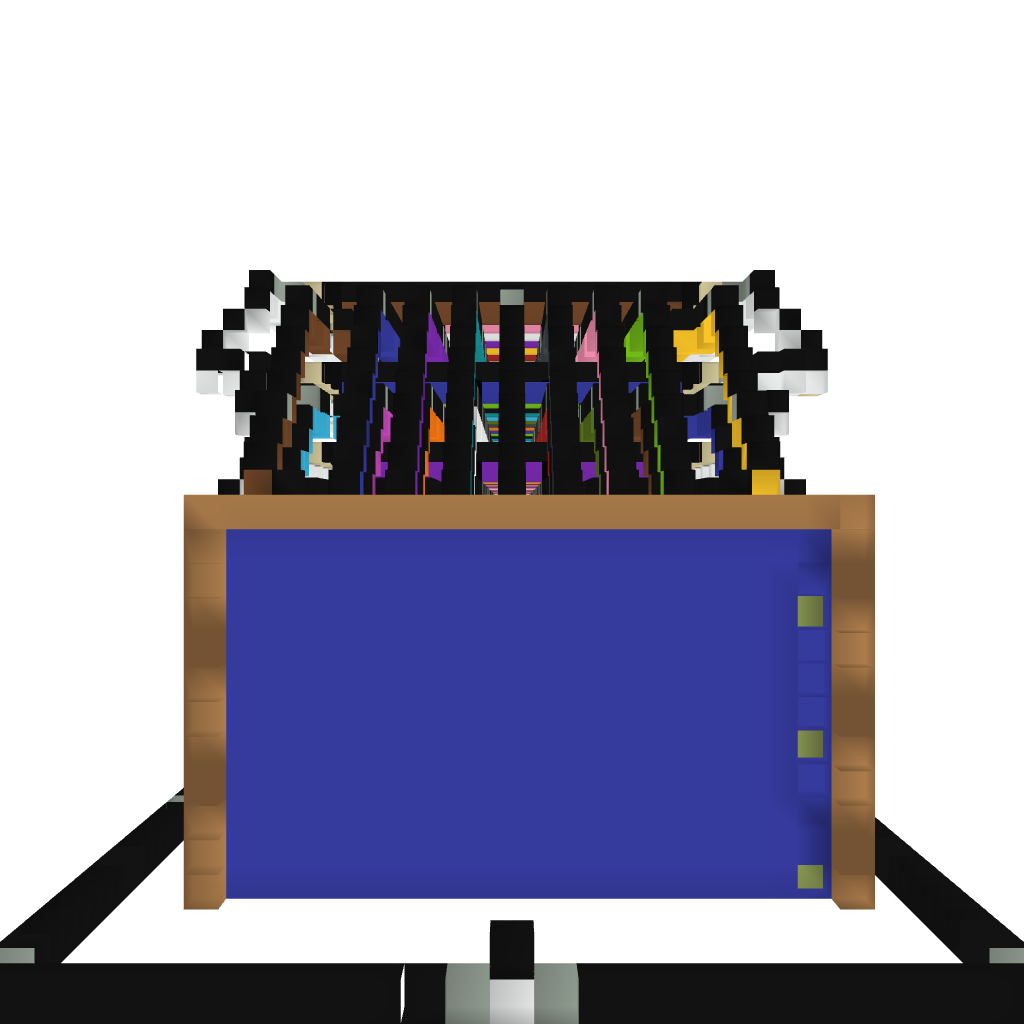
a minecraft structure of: Redstone TV